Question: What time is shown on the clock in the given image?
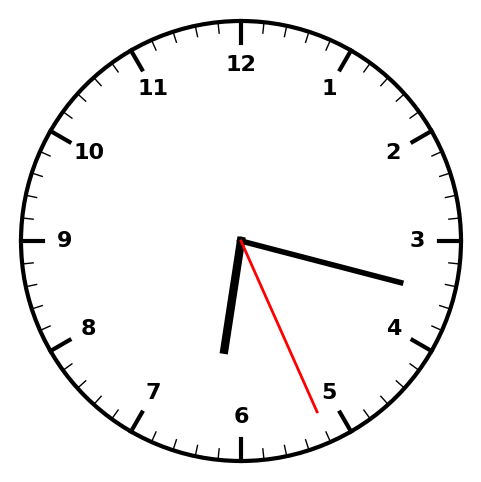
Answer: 06:17:26